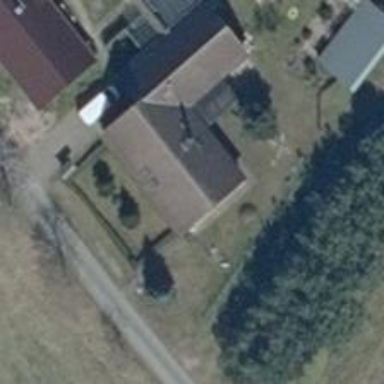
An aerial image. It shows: Simple house.